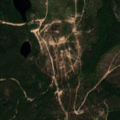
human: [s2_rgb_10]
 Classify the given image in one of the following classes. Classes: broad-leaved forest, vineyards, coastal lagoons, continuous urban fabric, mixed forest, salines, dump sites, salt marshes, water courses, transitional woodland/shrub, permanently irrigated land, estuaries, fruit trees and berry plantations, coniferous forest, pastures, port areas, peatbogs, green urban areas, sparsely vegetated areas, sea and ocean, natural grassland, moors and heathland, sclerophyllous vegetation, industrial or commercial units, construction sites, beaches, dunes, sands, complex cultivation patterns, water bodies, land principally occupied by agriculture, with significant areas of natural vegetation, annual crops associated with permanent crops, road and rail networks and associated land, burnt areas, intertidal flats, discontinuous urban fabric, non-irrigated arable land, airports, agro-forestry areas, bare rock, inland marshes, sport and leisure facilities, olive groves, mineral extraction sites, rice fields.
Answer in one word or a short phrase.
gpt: coniferous forest, mixed forest, transitional woodland/shrub, water bodies